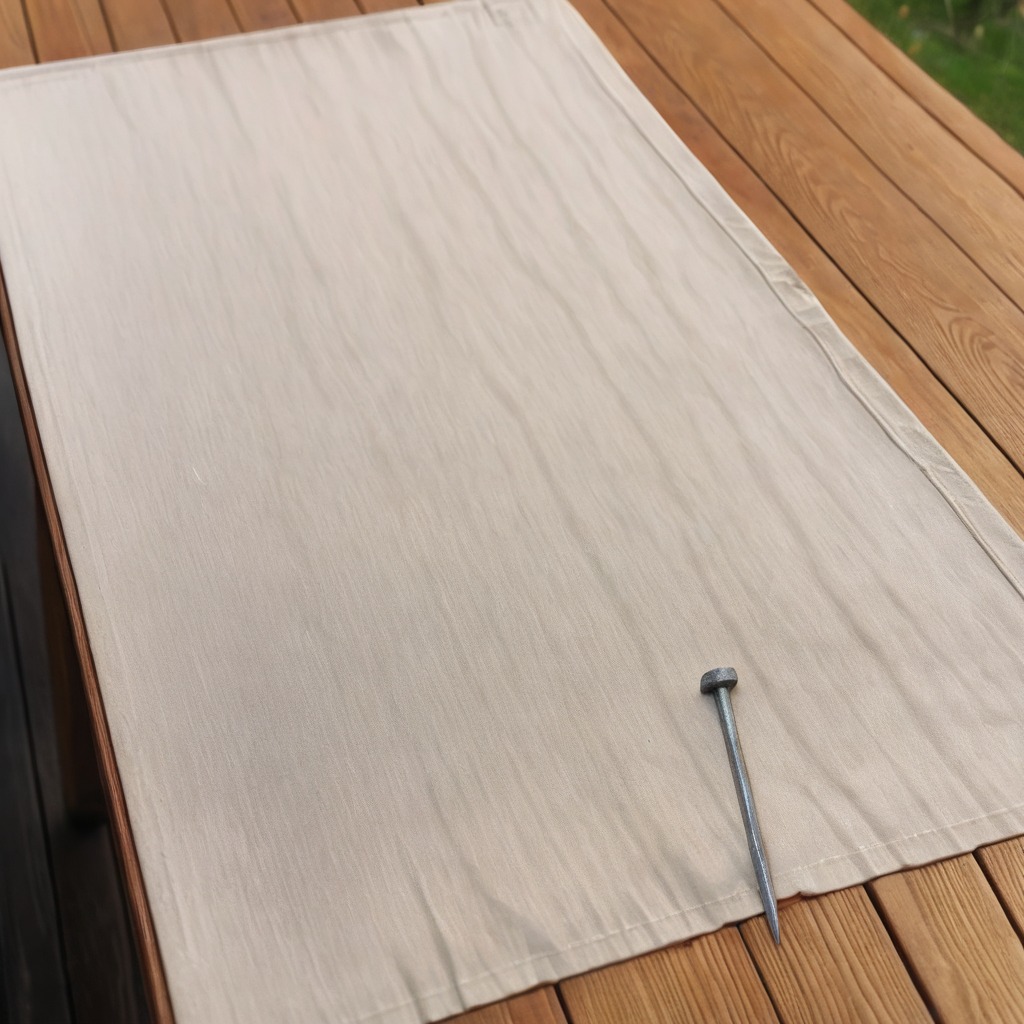
A iron nail is lying on a wooden table in an outdoor workshop.